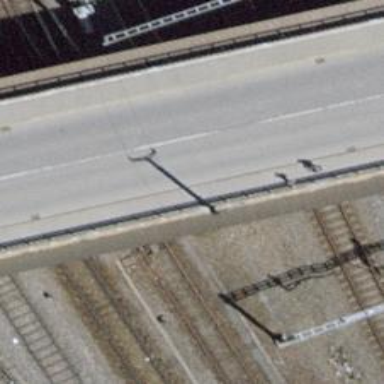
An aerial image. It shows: Railway switch.